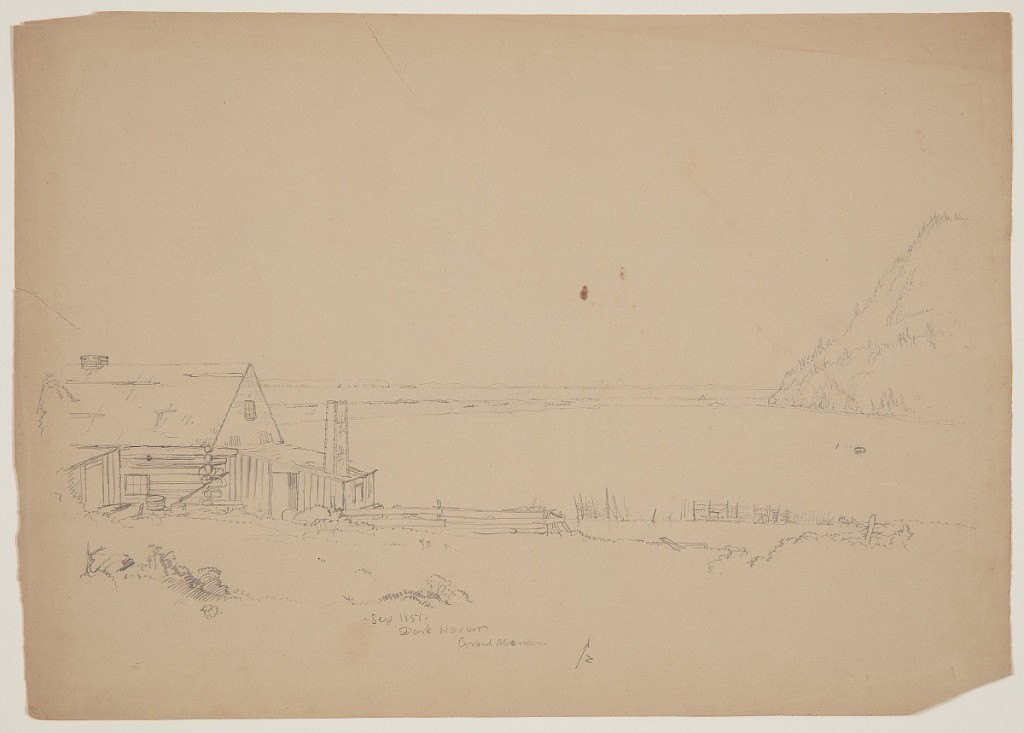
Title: Dark Harbour, Grand Manan Island, Canada
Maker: Frederic Edwin Church, American, 1826–1900
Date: September 1851
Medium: Graphite on tan wove paper
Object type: drawing
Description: Landscape sketch showing a view of Dark Harbour on the western coast of Grand Manan Island in Canada. In the foreground, a log cabin is prominently featured at left and viewed from the rear, while its yard and fence extend across the composition to the right. Stretching across the middle distance is a seawall with a beach, which sever the ocean from the calm harbor waters, which inhabit most of the middle distance at center and right. In the distance at right, a steep and heavily wooded cliffside ascends to a flat top. In the background along the horizon, mountains and islands along the coast of mainland Canada are faintly visible.